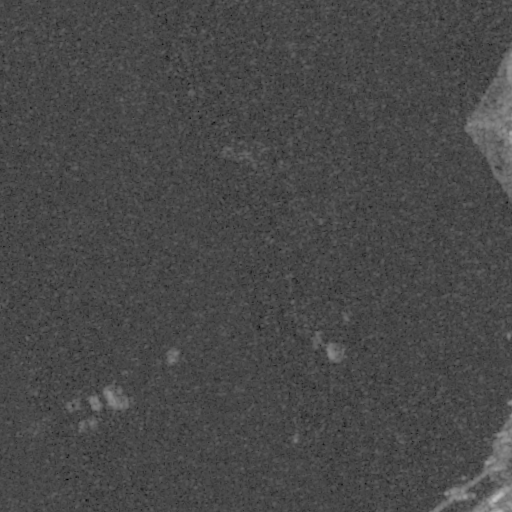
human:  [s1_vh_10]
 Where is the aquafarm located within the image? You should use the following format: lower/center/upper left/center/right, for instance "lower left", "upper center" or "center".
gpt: The aquafarm is located in the upper right of the image.
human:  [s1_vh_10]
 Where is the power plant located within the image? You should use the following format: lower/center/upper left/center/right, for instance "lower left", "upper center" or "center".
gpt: The power plant is located in the lower right of the image.
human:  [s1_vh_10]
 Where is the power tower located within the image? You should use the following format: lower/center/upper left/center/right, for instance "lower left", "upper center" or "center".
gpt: The power tower is located in the lower right of the image.
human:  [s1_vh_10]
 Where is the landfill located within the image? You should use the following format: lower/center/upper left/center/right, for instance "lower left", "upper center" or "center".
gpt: There is no landfill in the image.

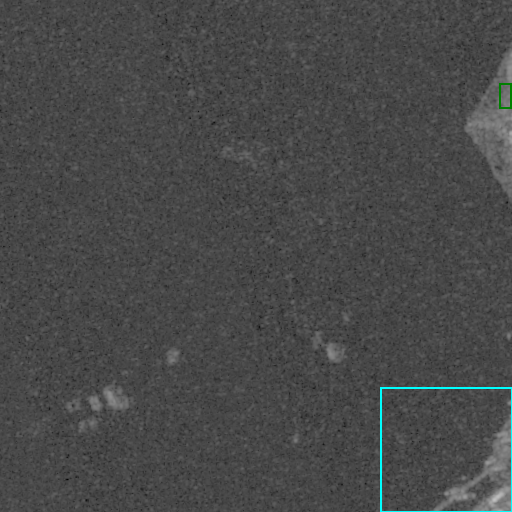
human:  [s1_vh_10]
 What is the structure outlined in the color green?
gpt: The structure outlined in green is an aquafarm.
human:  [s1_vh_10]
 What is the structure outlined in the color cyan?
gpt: The structure outlined in cyan is a power plant.
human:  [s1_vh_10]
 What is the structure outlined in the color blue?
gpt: There is no blue outline.